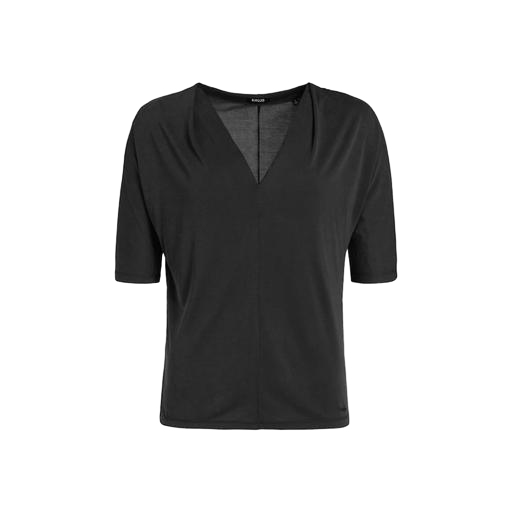
batwing t-shirt, black dolman-sleeve split-neck top only macy, black v-neck top only macy, white background